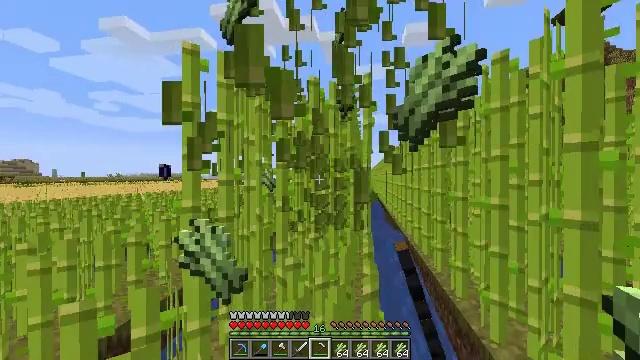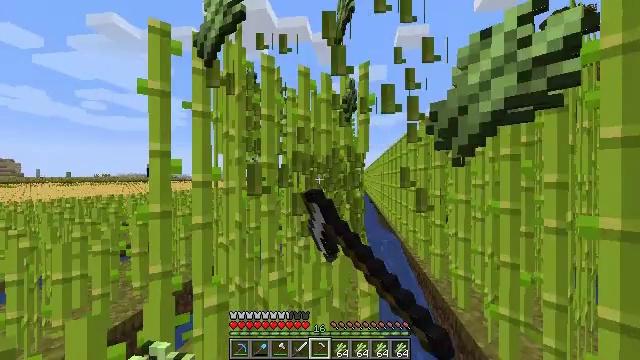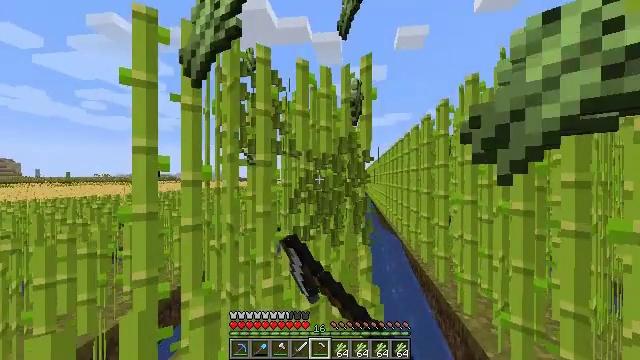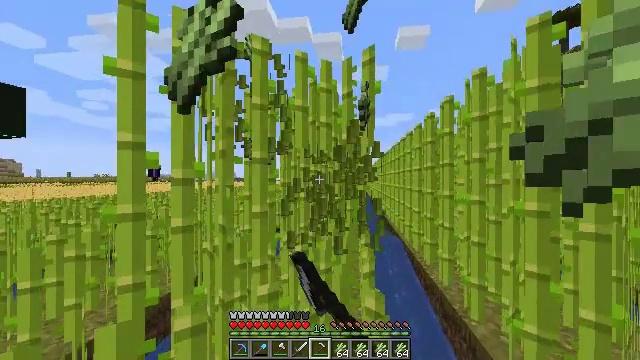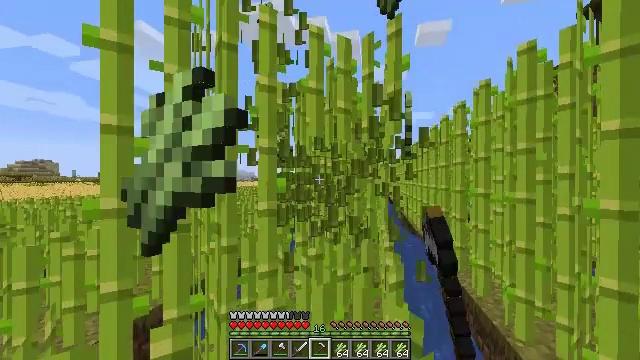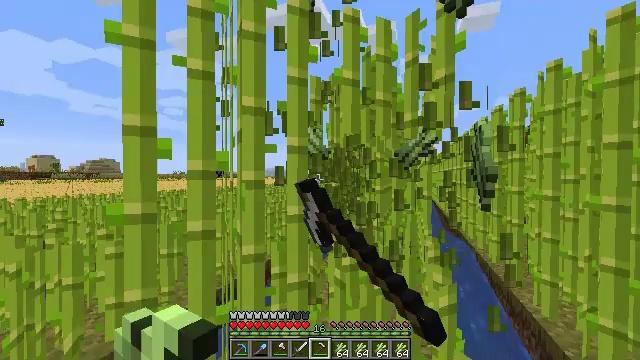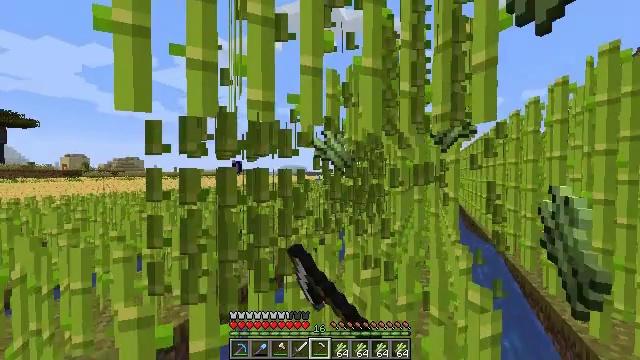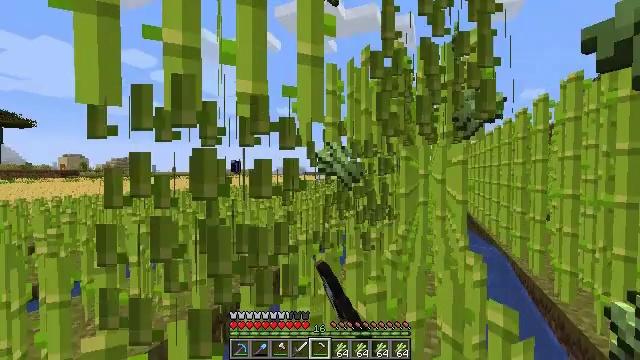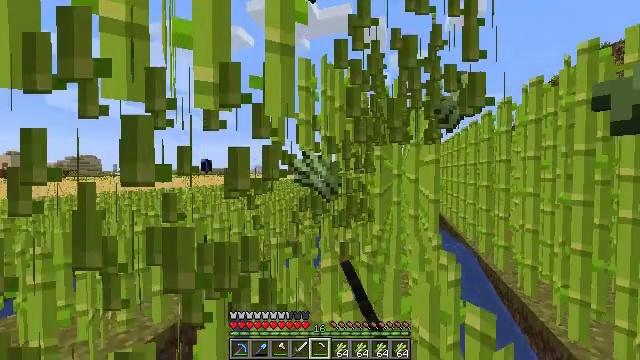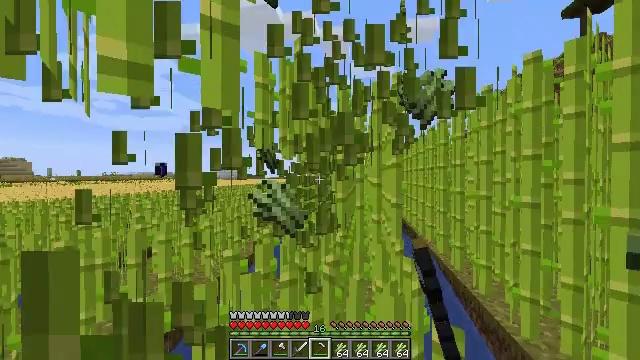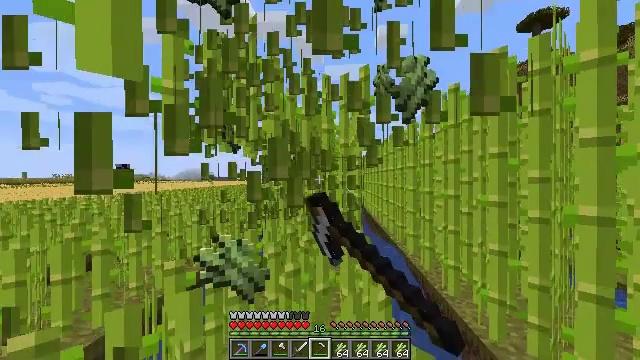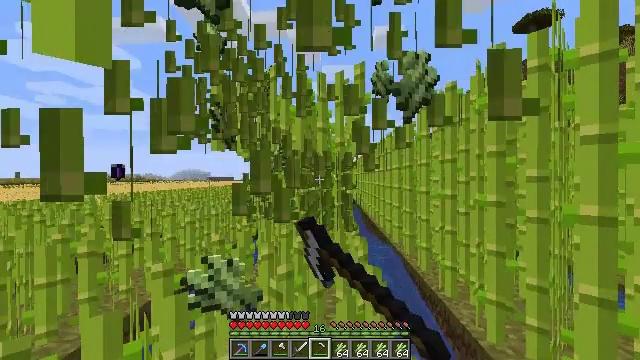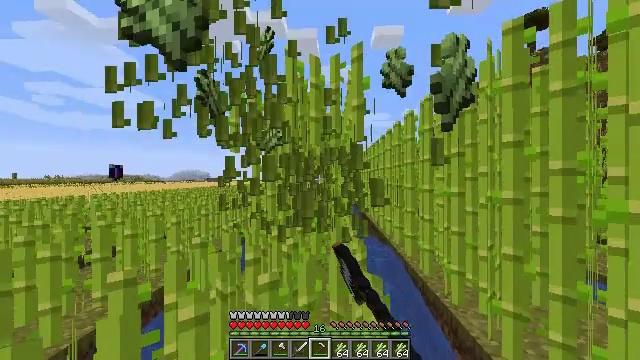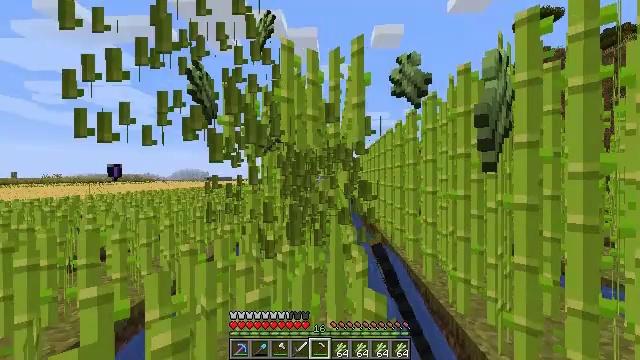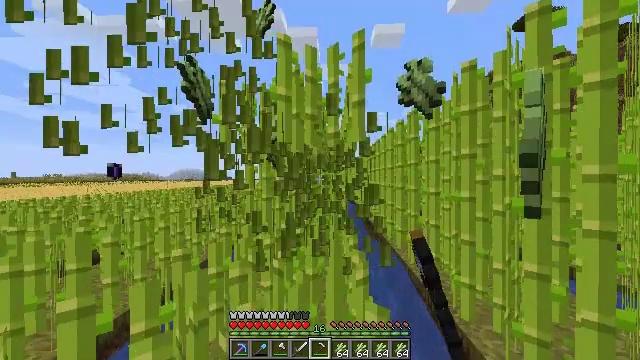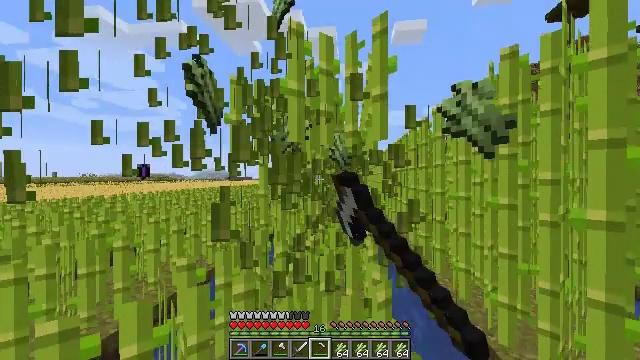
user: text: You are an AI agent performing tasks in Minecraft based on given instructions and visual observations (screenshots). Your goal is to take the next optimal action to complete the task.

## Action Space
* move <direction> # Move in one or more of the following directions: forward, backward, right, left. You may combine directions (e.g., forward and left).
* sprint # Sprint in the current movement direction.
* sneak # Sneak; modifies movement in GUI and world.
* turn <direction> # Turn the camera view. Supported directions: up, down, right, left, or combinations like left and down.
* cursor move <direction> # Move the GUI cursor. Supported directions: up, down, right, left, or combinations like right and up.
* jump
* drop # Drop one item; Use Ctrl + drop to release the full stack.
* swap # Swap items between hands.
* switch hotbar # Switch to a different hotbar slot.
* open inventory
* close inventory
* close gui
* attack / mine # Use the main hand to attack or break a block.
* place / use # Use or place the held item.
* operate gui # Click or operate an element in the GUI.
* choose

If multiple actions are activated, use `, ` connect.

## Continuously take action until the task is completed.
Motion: motion action
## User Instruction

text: Mine the sugar cane near rivers.
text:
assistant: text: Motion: move forward, turn right, attack / mine
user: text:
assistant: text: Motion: move forward, attack / mine
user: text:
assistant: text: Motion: move forward, attack / mine
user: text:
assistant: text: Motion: move forward, turn left, attack / mine
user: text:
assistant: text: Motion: move forward, turn left, attack / mine
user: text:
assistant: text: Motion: move forward, turn left, attack / mine
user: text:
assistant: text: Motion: move forward, attack / mine
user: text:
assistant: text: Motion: move forward and move right, turn right, attack / mine
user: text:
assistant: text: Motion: move forward and move right, turn right, attack / mine
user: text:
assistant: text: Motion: move forward and move right, turn right, attack / mine
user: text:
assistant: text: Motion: move forward, attack / mine
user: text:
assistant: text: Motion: move forward, attack / mine
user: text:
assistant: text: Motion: move forward, attack / mine
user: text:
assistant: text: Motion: move forward, attack / mine
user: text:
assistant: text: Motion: move forward, turn left, attack / mine
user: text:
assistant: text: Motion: move forward, turn left, attack / mine
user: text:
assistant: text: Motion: move forward, turn left, attack / mine
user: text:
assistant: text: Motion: move forward, attack / mine
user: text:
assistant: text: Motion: move forward, attack / mine
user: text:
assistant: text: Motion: move forward, turn right, attack / mine
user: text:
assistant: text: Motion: move forward, turn right, attack / mine
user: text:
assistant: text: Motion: move forward, turn right, attack / mine
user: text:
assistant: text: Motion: move forward and move right, attack / mine
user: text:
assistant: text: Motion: move forward and move right, attack / mine
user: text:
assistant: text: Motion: move forward and move right, turn left, attack / mine
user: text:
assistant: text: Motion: move forward, turn left, attack / mine
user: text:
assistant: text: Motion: move forward, attack / mine
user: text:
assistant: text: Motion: move forward, attack / mine
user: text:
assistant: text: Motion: move forward, attack / mine
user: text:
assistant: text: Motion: move forward, attack / mine